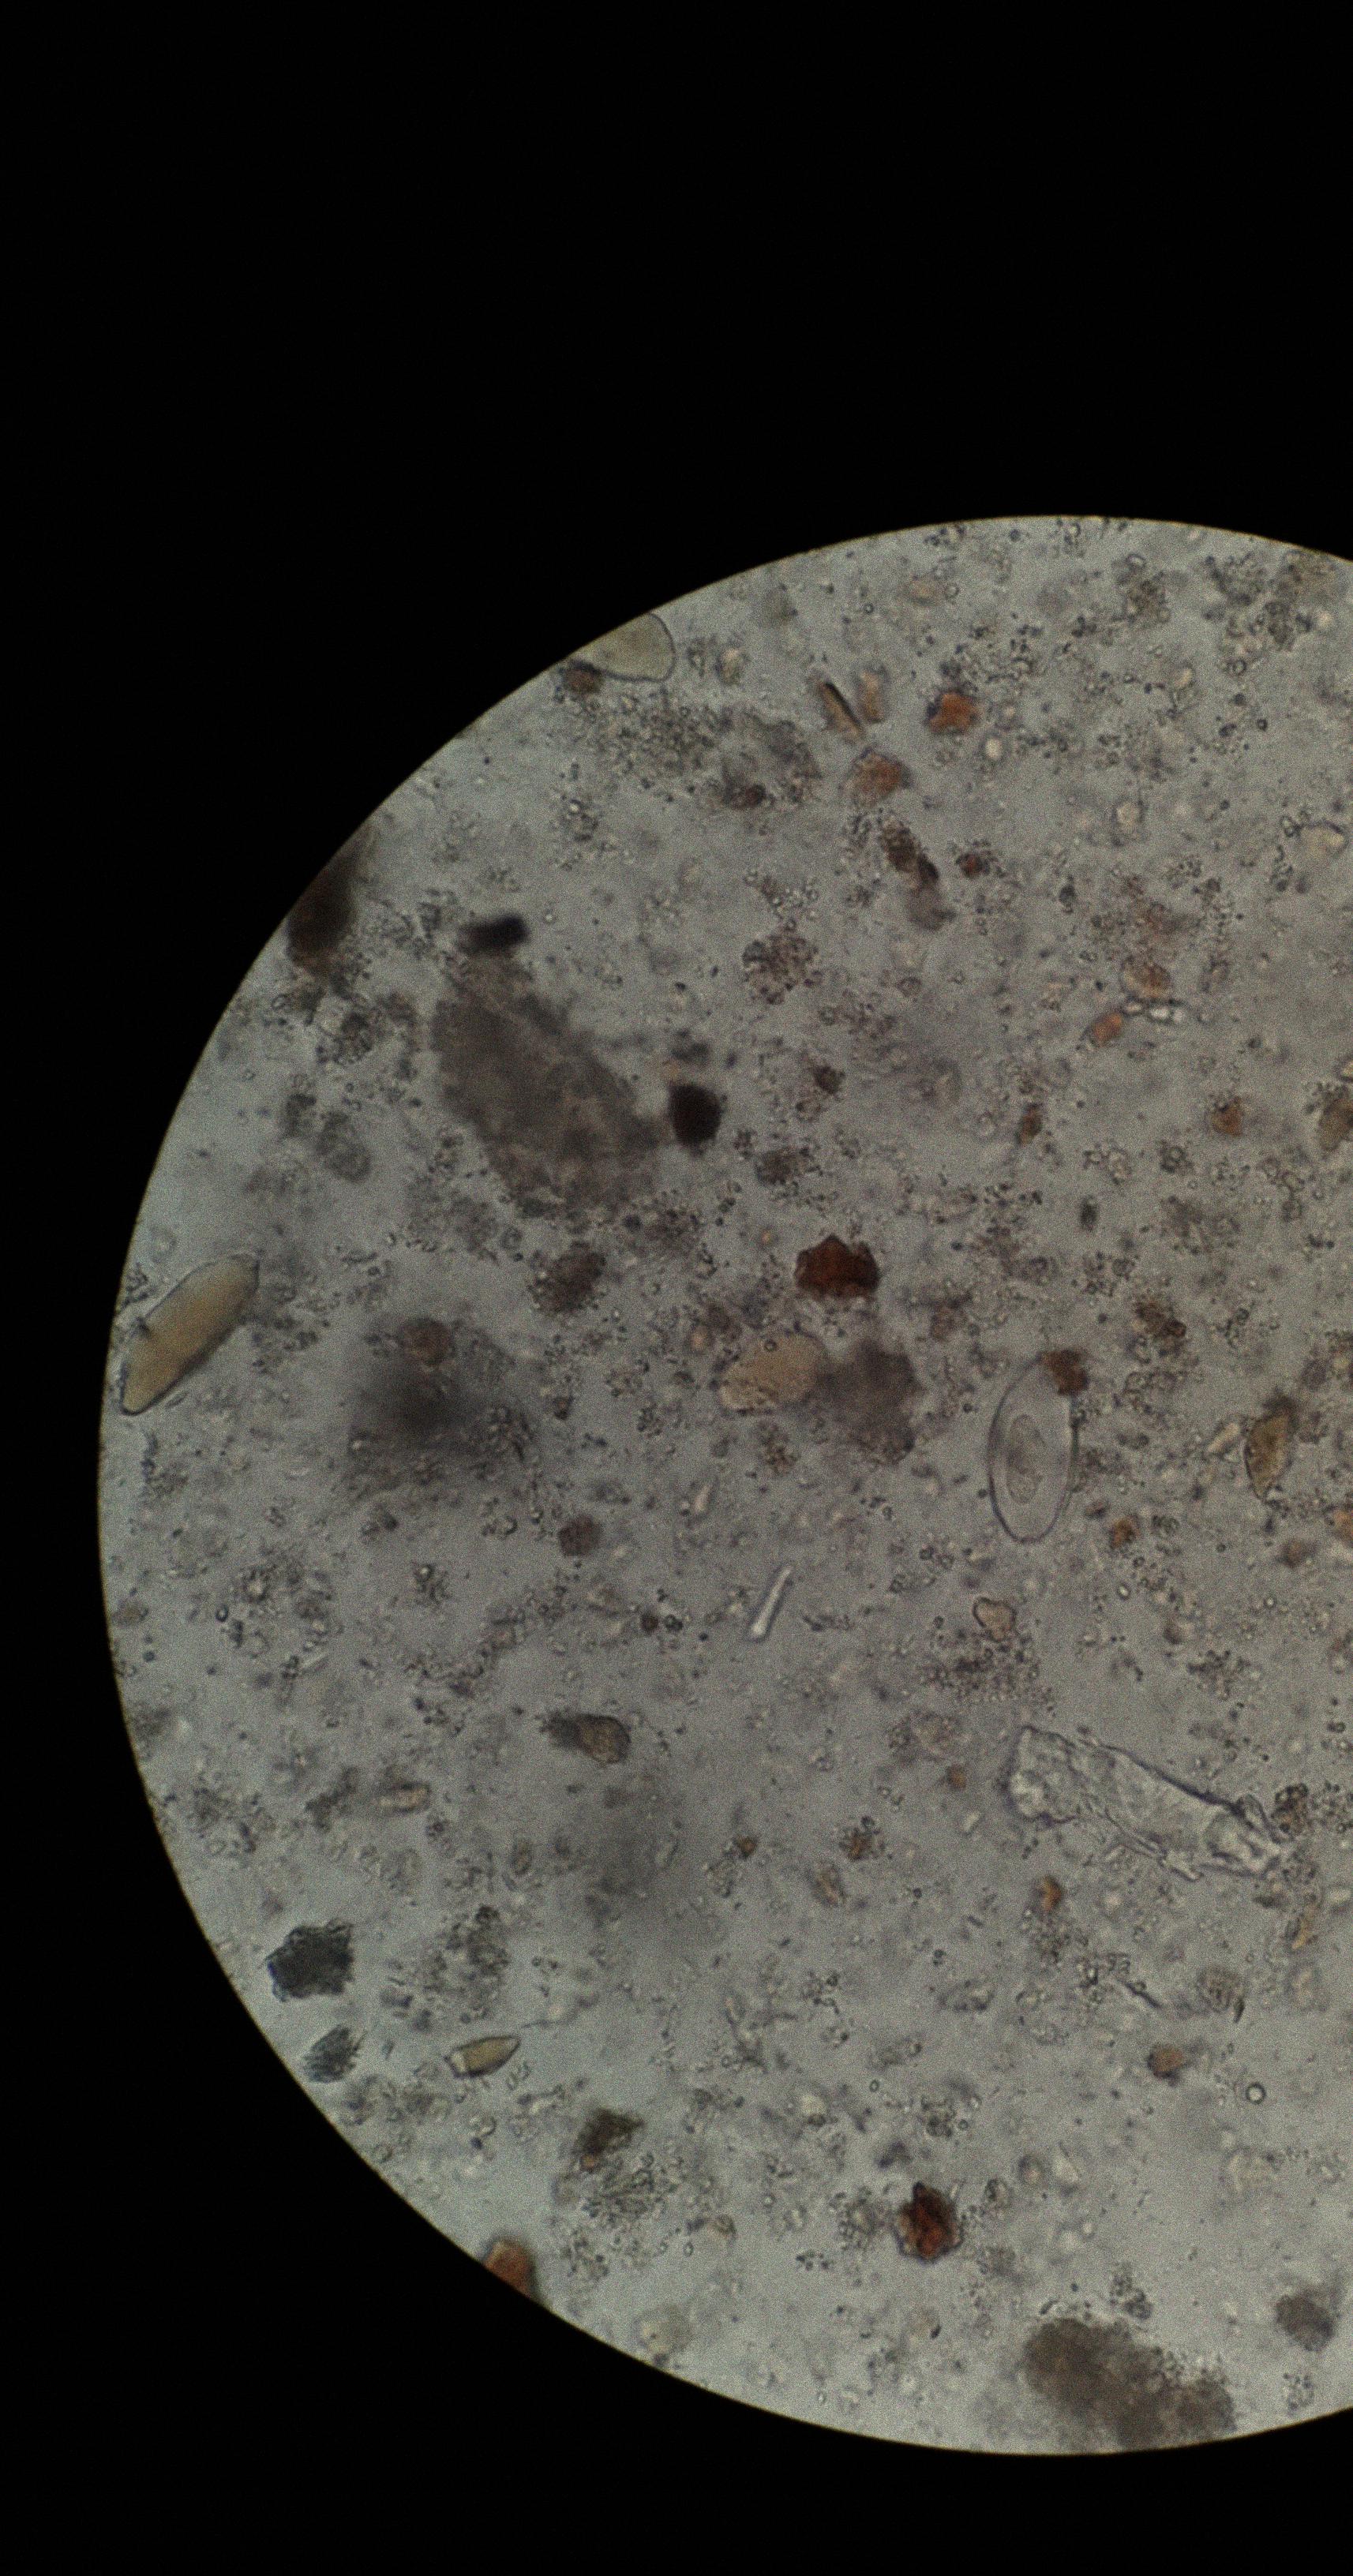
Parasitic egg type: Enterobius vermicularis